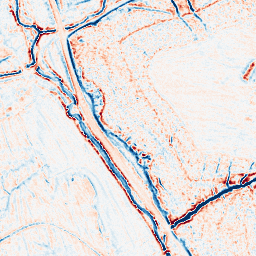
Category: edge_preserving
Decomposition family: bilateral
Decomposition parameters: d: 9
sigma_color: 25
sigma_space: 50
Upsampling method: regularized
Upsampling parameters: scale: 2
lambda_reg: 0.001
Upsampling scale: 2